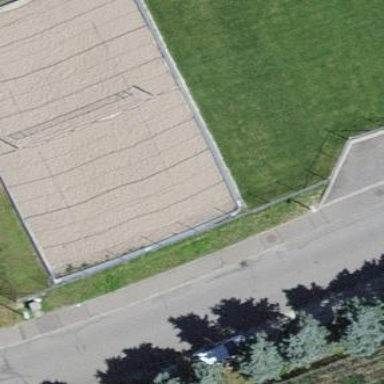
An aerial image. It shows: Beach volleyball pitch for leisure land activities.